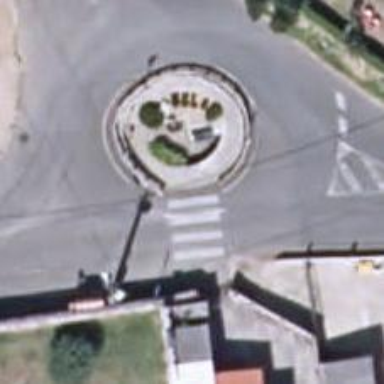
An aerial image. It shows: Marked footway crossing with table traffic calming feature.